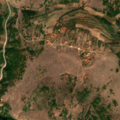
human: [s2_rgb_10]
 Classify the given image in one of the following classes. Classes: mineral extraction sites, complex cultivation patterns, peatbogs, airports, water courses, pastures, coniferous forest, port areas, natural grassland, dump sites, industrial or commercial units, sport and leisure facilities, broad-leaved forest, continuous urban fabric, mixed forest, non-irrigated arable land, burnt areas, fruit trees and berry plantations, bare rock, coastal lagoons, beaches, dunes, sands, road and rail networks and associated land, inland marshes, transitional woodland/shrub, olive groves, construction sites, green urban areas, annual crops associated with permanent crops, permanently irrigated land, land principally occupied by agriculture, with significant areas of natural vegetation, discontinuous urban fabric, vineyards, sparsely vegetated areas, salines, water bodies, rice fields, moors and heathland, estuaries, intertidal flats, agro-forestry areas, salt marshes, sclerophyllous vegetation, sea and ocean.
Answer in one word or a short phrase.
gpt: pastures, complex cultivation patterns, land principally occupied by agriculture, with significant areas of natural vegetation